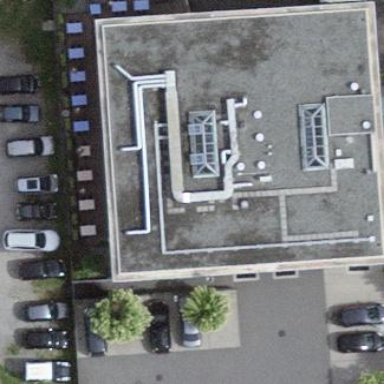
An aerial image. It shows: Building with flat roof.